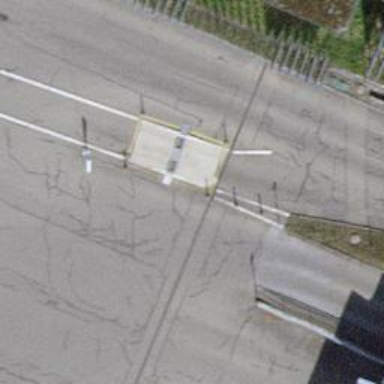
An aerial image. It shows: Weighbridge facility.